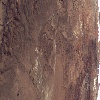
Label: land